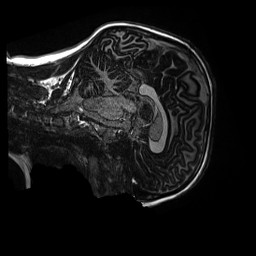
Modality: MP2RAGE
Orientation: sagittal
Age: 11
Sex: female
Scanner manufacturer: siemens
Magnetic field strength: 3 T
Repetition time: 4 s
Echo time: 0.00303 s